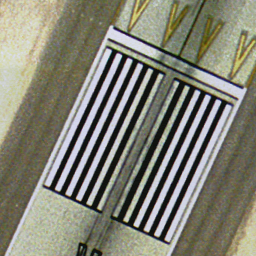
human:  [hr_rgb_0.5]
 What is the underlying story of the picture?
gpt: runway